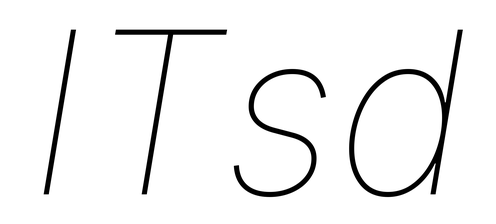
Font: Inter-Italic_Thin_Italic